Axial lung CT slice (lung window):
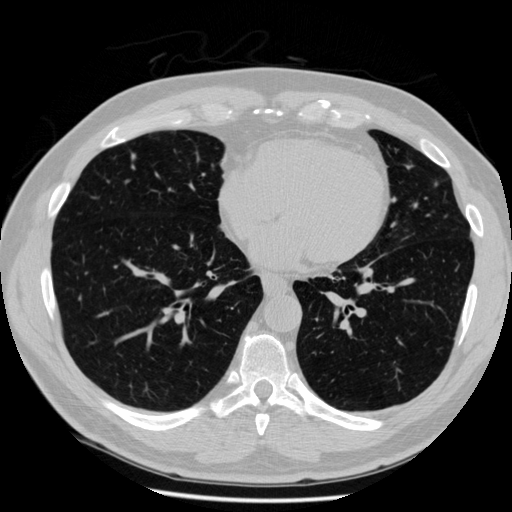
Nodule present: no